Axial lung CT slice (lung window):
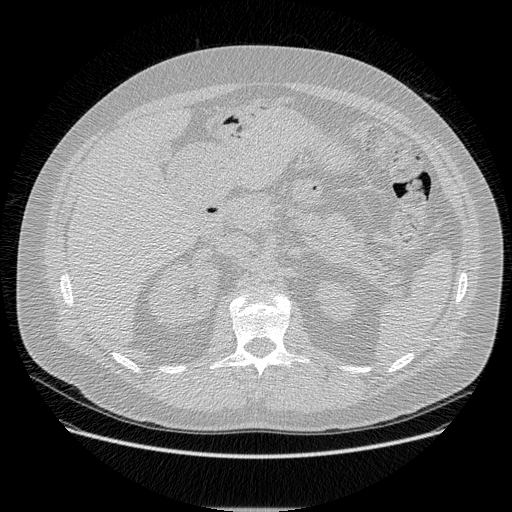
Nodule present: no